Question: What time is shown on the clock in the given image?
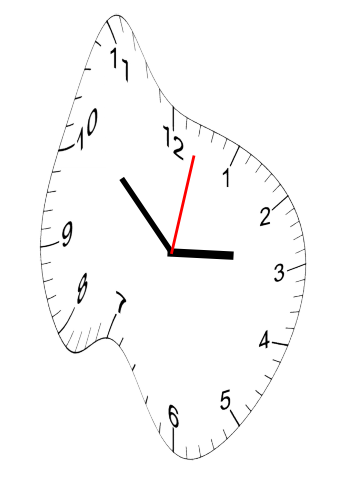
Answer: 02:52:02